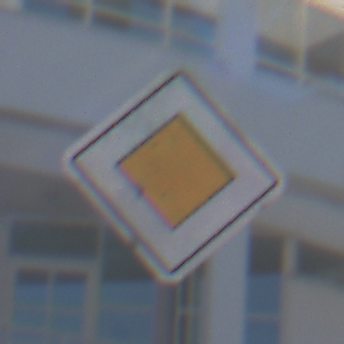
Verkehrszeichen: Vorfahrtsstrasse
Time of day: MorningAfternoon
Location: Outdoor (Urban)
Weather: Clear
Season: NotSpecified
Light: Natural